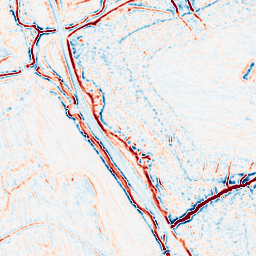
Category: multiscale
Decomposition family: log
Decomposition parameters: sigma: 1
Upsampling method: cubic_mitchell
Upsampling parameters: scale: 2
Upsampling scale: 2